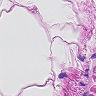
Metastatic tissue present: no